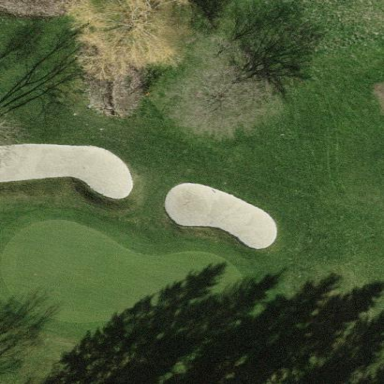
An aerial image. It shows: Picturesque green golfing area with grass land use.